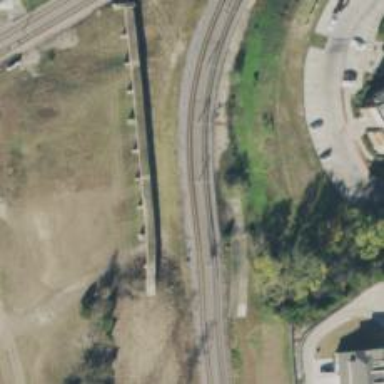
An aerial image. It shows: Light rail railway line with electrification through contact lines.